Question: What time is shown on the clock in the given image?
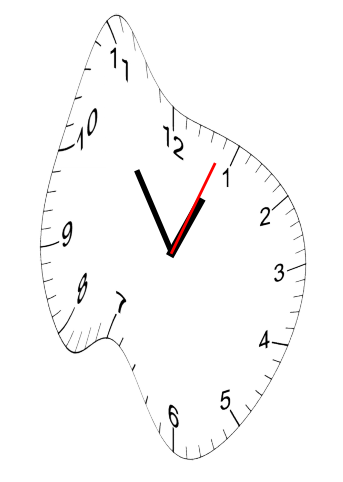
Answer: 12:54:04